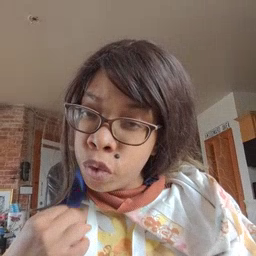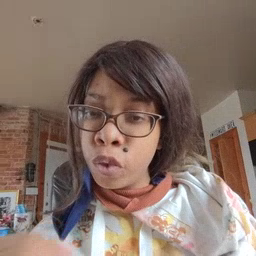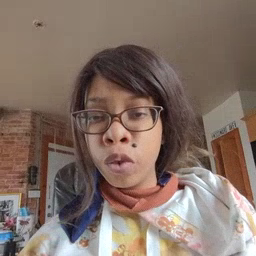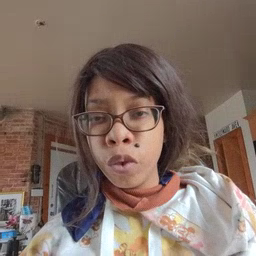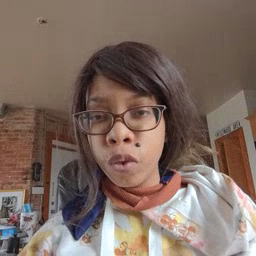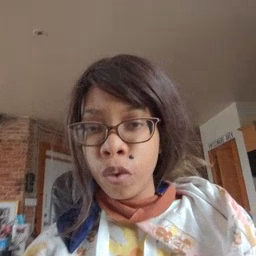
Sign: cute